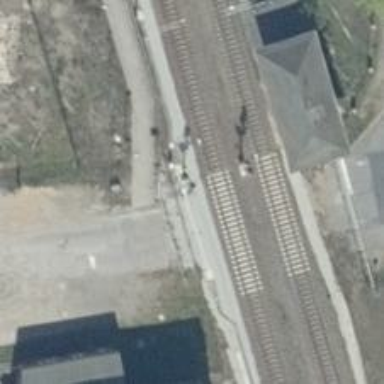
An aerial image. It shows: Railway signal with block marker.